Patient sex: M
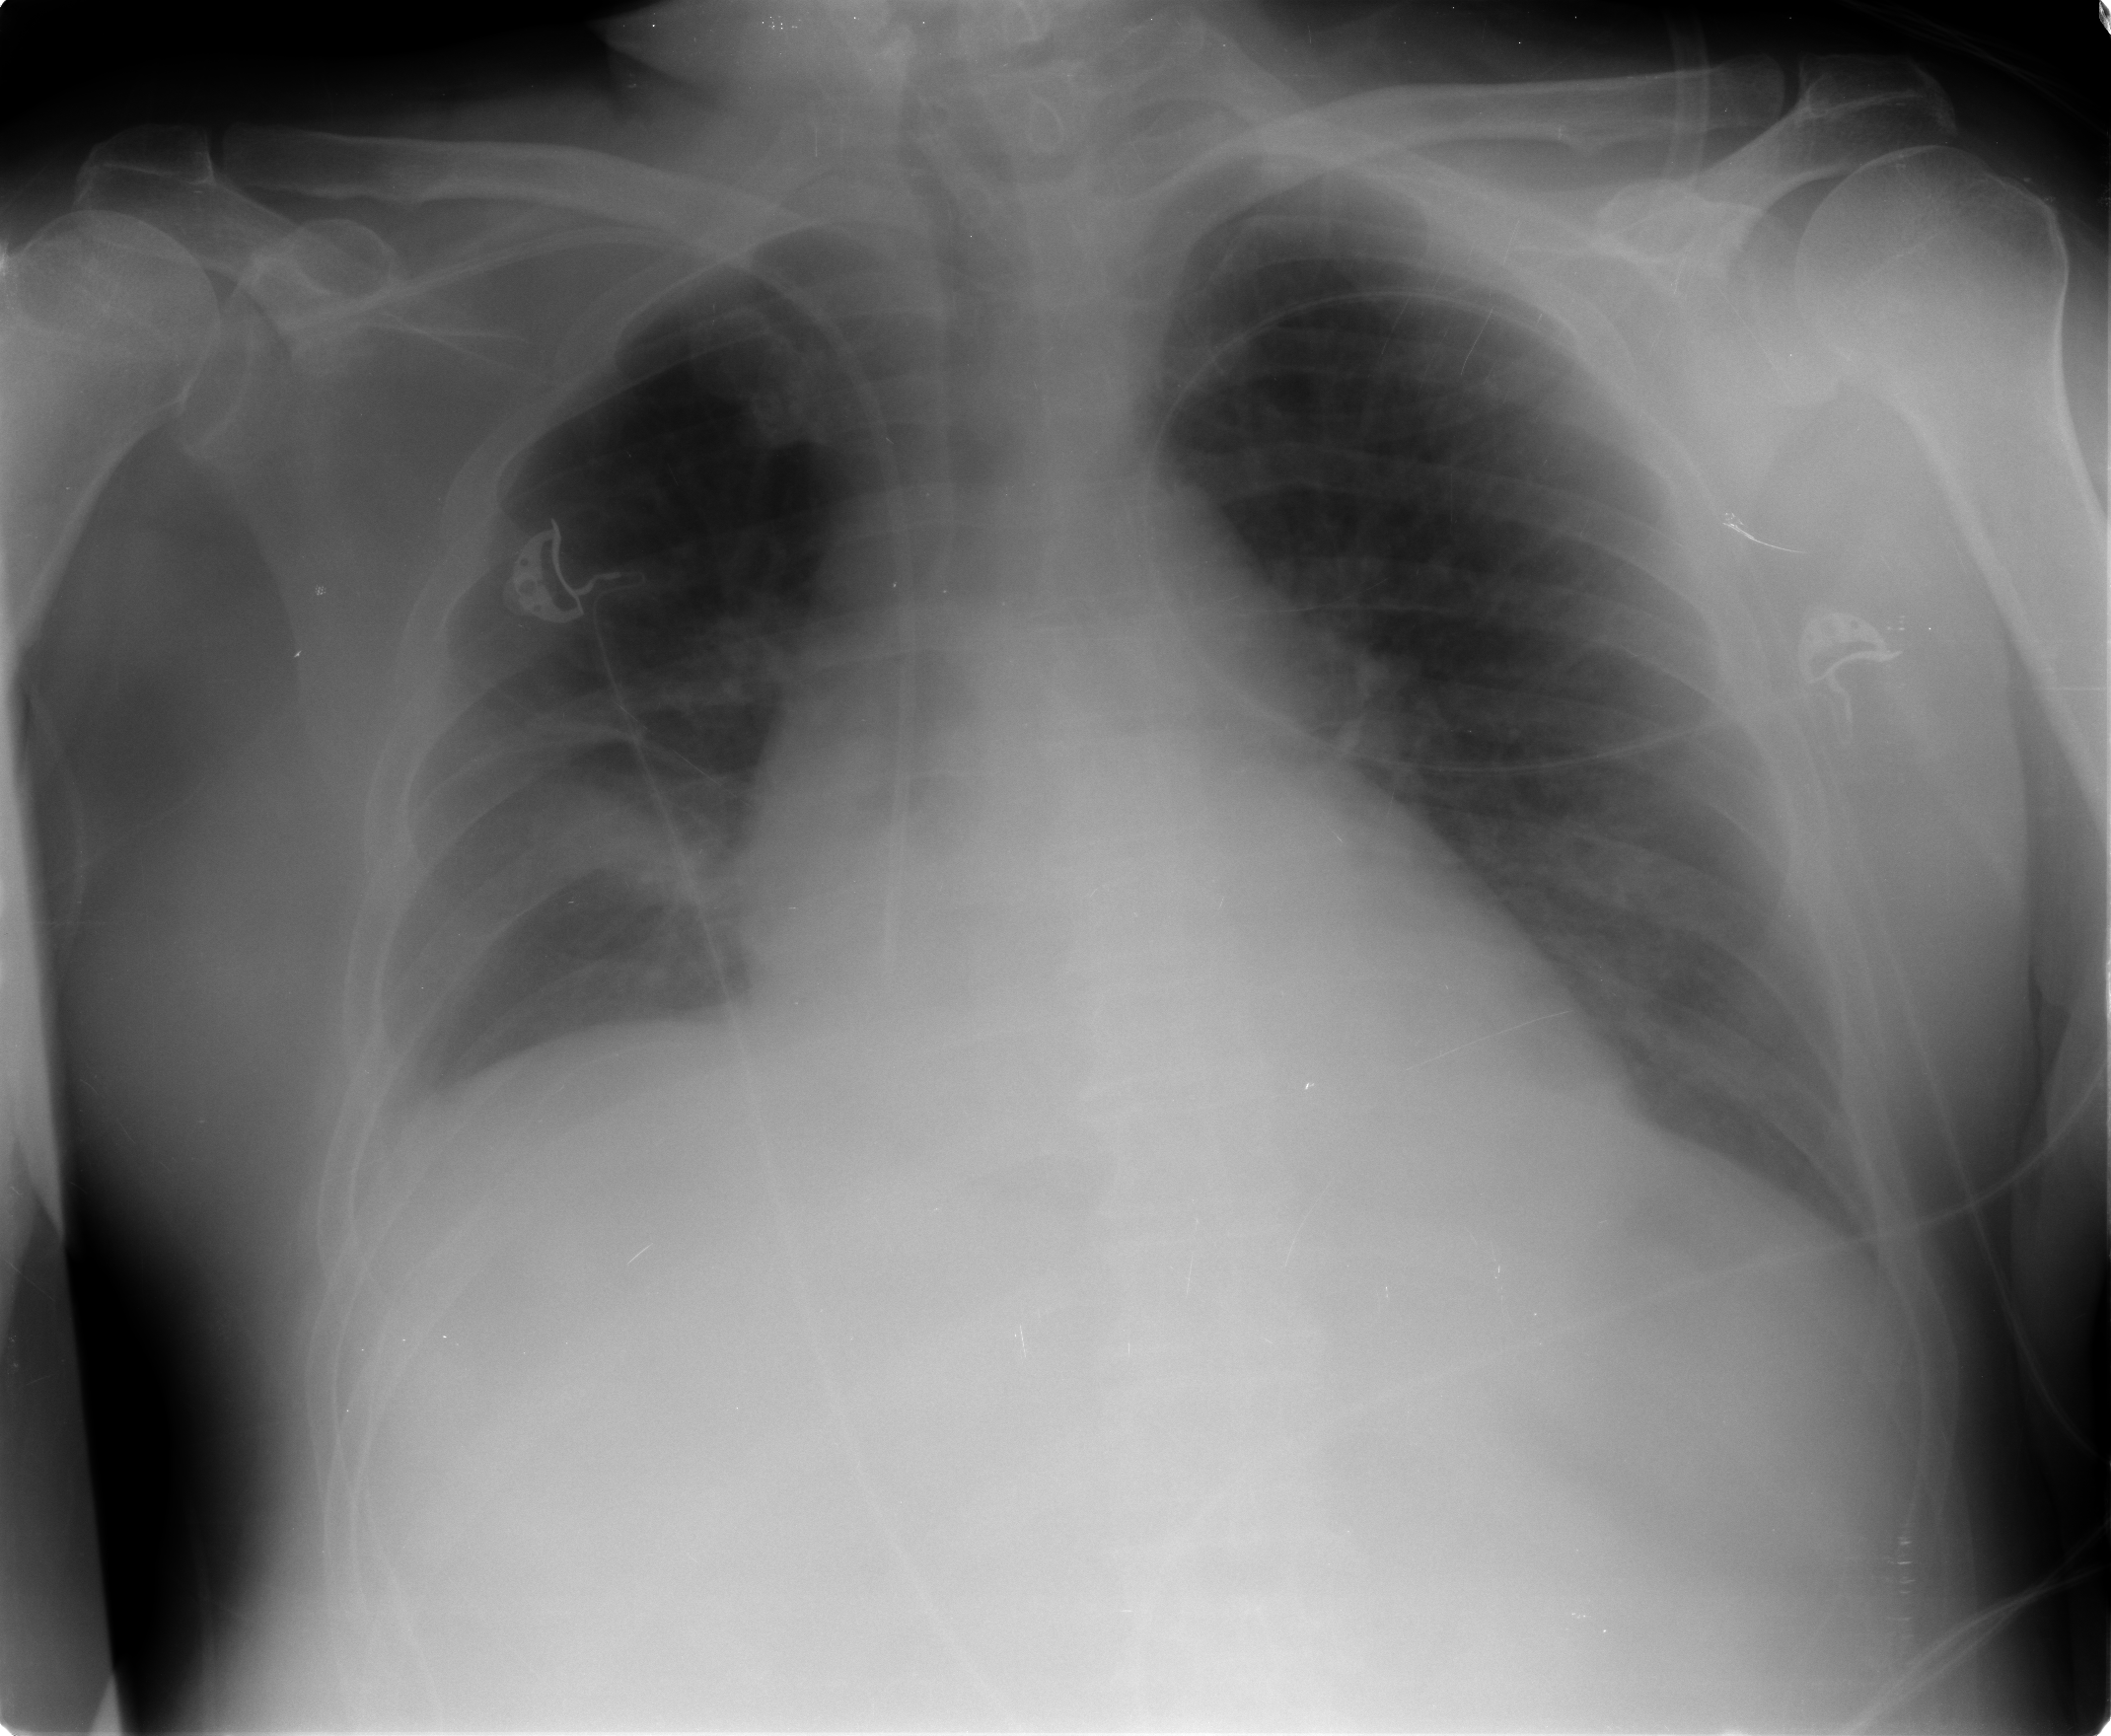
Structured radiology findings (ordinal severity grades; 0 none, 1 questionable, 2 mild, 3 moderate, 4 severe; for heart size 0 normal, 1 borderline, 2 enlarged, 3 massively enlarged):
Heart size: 2
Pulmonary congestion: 2
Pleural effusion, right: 0
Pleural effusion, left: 0
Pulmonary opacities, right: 2
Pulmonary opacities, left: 1
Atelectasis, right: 1
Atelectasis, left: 2